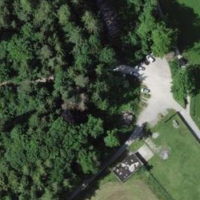
EUNIS habitat code: 44
Species observed at this site:
Cepaea nemoralis